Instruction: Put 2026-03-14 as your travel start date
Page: home
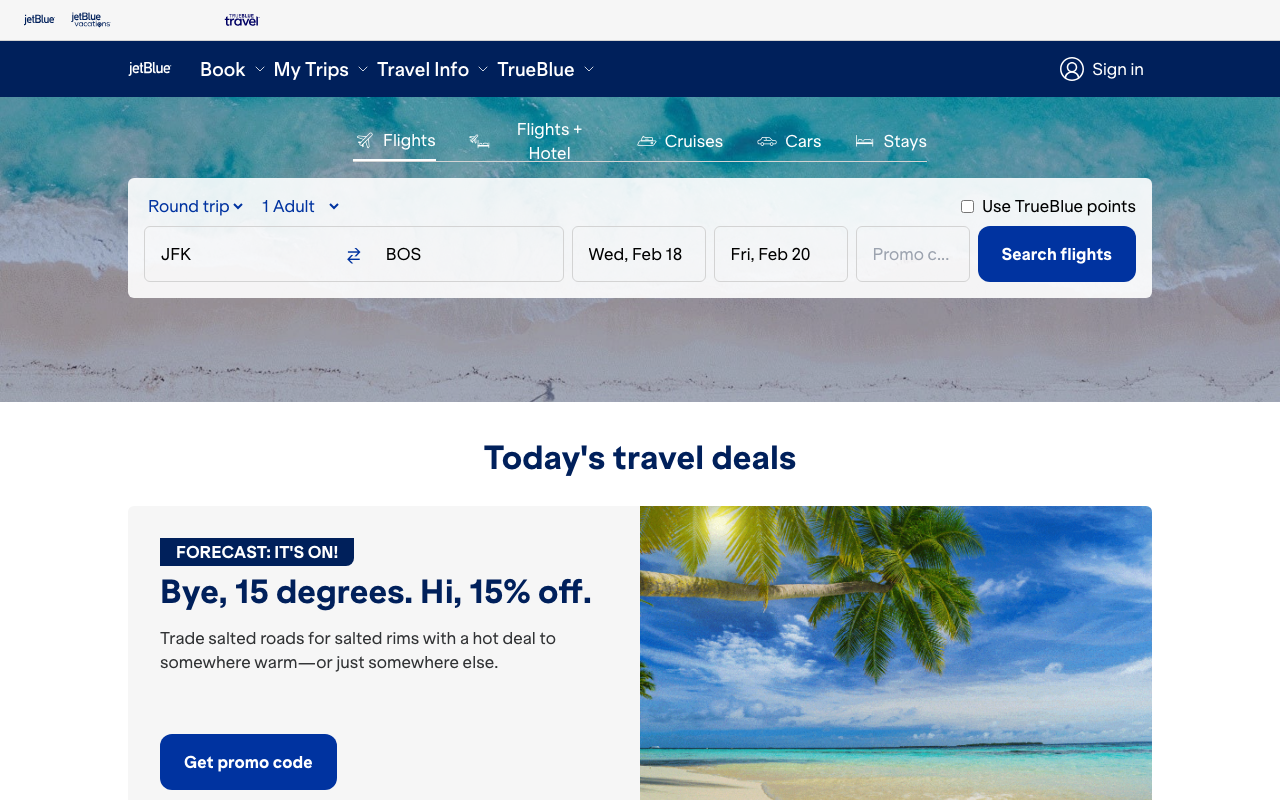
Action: type